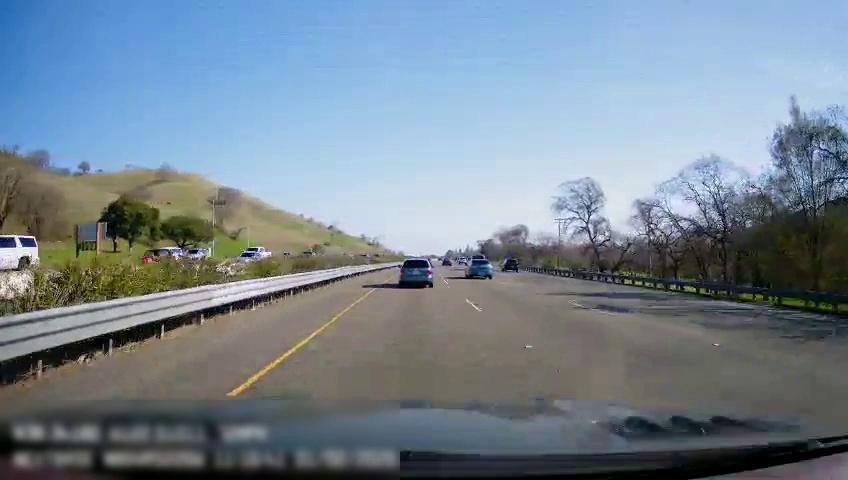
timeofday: Day
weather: Sunny
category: Drivable Space
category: Vehicles | Car
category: Vehicles | SUV
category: Vehicles | Truck
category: Vehicles | Car
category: Vehicles | Car
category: Vehicles | Car
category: Vehicles | Truck
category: Vehicles | Truck
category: Vehicles | Car
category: Vehicles | Car
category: Vehicles | SUV
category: Lanes | Current Lane
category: Lanes | Current Lane
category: Lanes | Alternate Lane